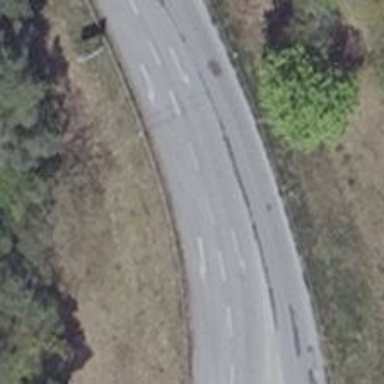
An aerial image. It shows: Unclassified road with asphalt surface.